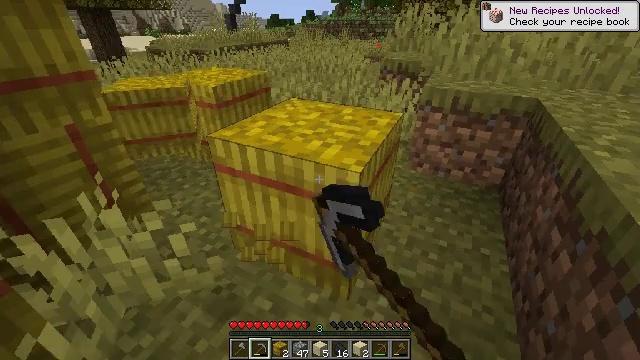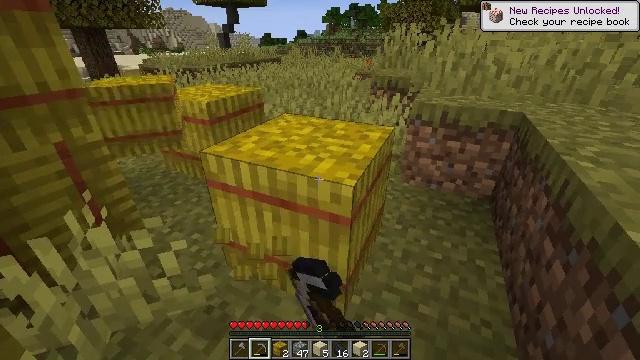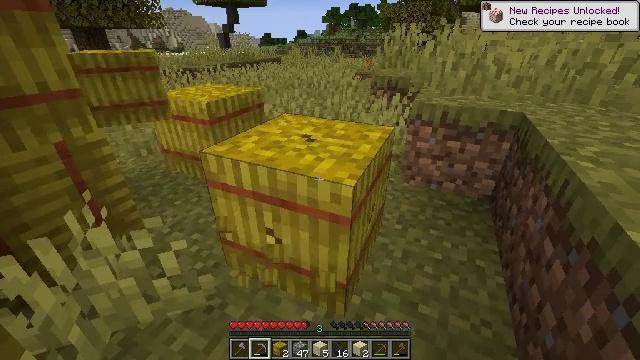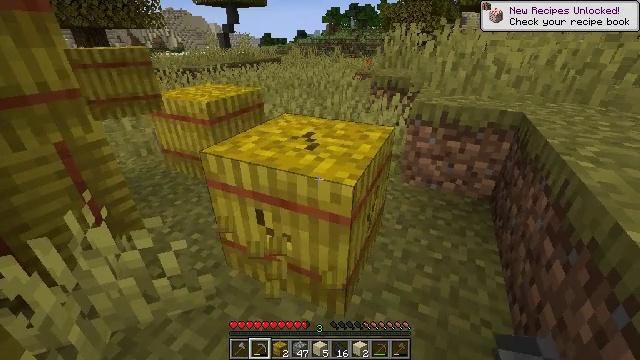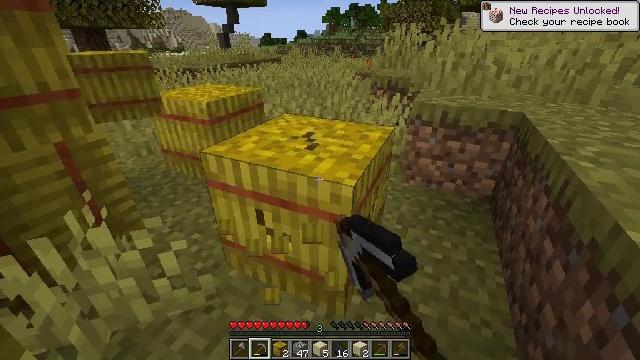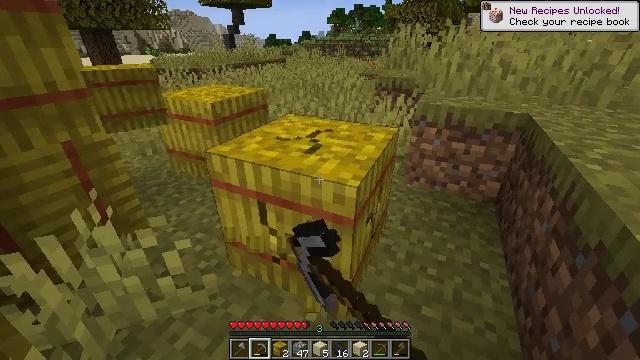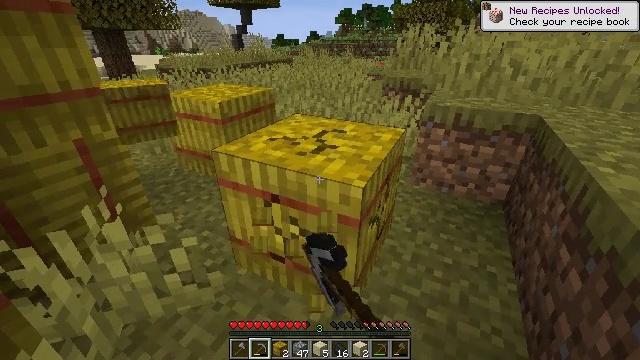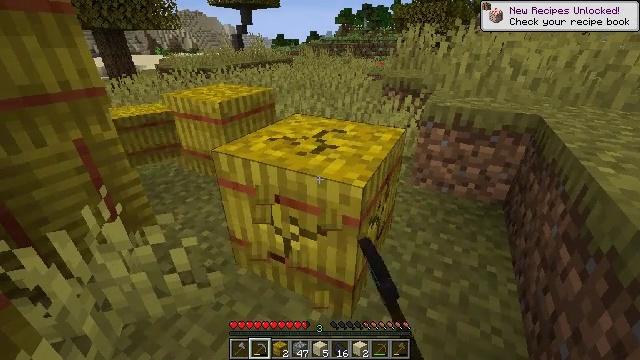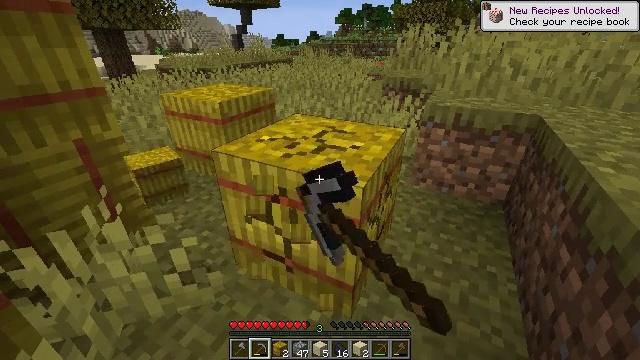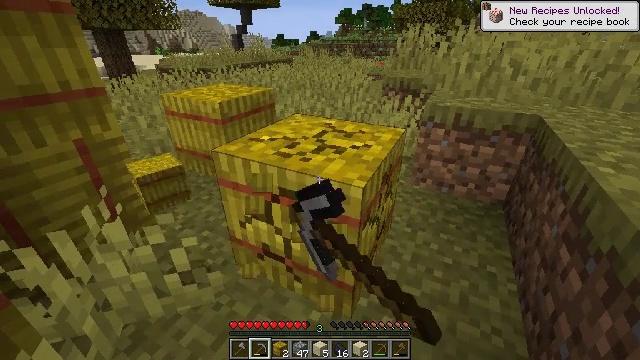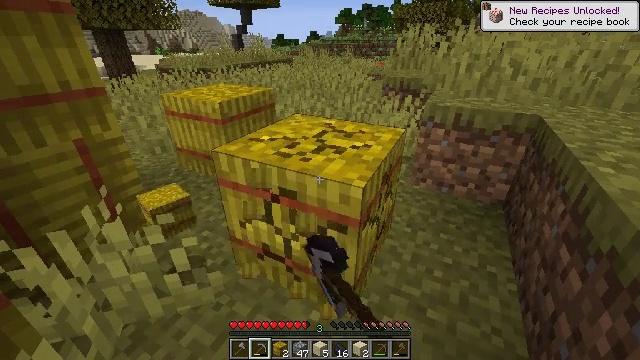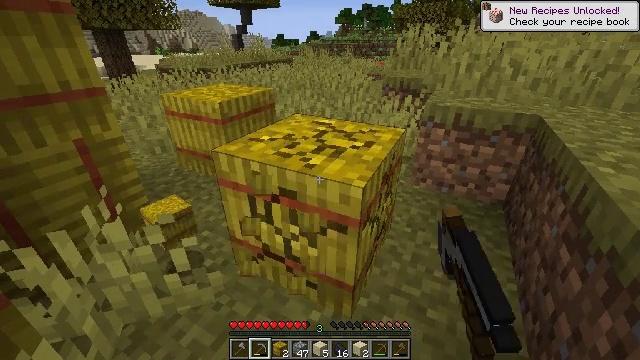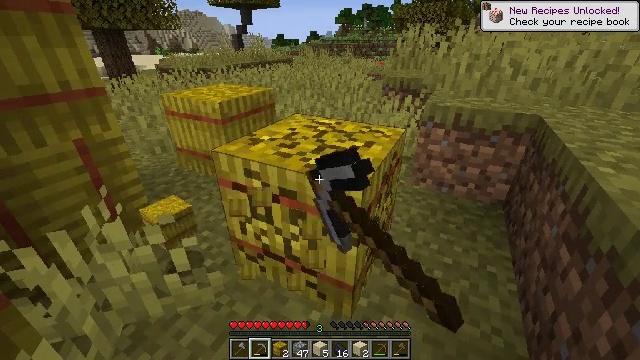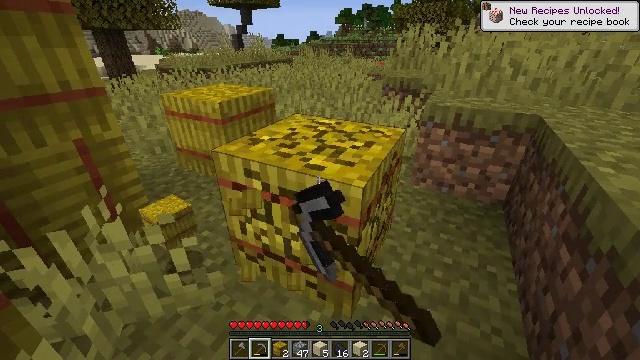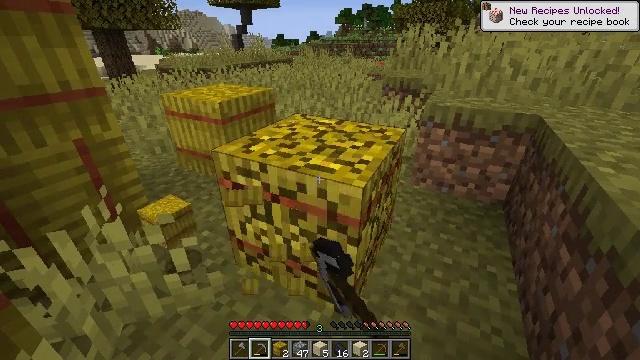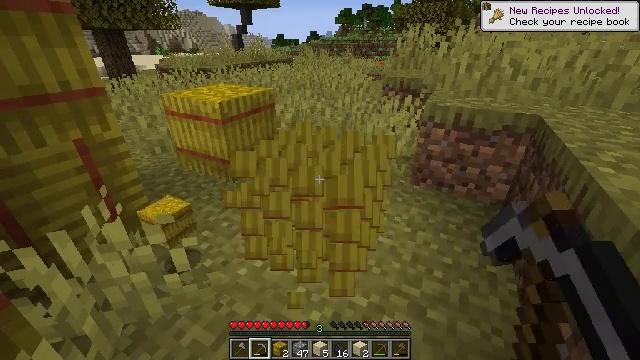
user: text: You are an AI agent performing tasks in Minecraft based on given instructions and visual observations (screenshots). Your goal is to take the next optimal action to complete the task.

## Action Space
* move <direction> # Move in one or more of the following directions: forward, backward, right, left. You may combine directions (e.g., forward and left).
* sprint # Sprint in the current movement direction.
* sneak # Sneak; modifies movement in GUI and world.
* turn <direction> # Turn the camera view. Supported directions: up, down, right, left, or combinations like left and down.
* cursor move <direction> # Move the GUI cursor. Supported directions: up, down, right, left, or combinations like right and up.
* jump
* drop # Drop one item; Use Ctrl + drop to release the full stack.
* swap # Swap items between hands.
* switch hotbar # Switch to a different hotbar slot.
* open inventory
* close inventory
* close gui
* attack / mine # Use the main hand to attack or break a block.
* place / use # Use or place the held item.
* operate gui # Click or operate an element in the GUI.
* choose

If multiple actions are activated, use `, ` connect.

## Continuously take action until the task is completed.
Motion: motion action
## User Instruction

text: Mine a hay block from the field.
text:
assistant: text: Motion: turn right and up, attack / mine
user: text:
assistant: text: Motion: attack / mine
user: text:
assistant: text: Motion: attack / mine
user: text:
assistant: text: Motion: attack / mine
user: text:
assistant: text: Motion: attack / mine
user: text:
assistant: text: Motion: turn left, attack / mine
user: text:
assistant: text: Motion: attack / mine
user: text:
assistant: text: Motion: attack / mine
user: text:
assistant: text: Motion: attack / mine
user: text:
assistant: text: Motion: attack / mine
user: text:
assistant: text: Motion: attack / mine
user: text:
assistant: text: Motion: attack / mine
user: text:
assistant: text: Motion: attack / mine
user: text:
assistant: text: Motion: attack / mine
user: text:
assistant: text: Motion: attack / mine
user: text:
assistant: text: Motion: attack / mine
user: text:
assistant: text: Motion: attack / mine
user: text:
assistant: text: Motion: attack / mine
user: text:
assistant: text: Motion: move forward, attack / mine
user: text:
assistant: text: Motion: move forward, turn left, attack / mine
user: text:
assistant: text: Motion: move forward, turn left and up, attack / mine
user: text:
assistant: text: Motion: move forward, turn left and up, attack / mine
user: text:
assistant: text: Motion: move forward, attack / mine
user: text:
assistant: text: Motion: move forward, attack / mine
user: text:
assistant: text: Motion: move forward, attack / mine
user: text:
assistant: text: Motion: move forward, attack / mine
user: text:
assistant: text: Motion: move forward, attack / mine
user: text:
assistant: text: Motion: move forward, attack / mine
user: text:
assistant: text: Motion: move forward, attack / mine
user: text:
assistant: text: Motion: move forward, turn down, attack / mine